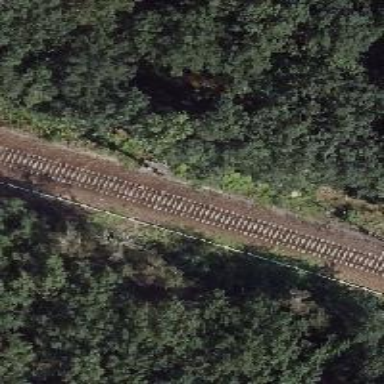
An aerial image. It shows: Railway signal.